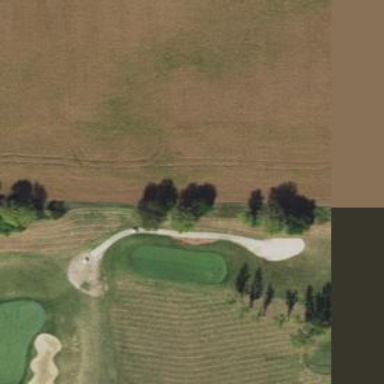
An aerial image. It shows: Path for both roads and golfers.